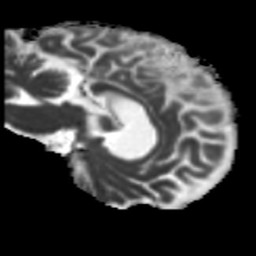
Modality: MD
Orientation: sagittal
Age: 63
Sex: female
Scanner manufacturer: siemens
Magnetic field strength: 3 T
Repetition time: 5.25 s
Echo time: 0.08 s